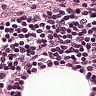
Metastatic tissue present: no